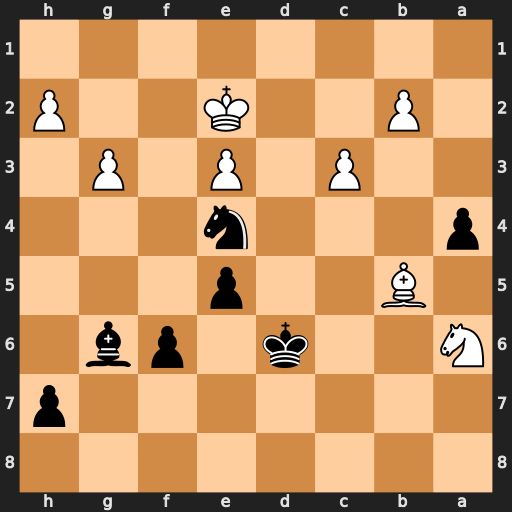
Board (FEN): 8/7p/N2k1pb1/1B2p3/p3n3/2P1P1P1/1P2K2P/8
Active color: b
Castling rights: -
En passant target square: -
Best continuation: a3 bxa3 Nxc3+ Kd2 Nxb5